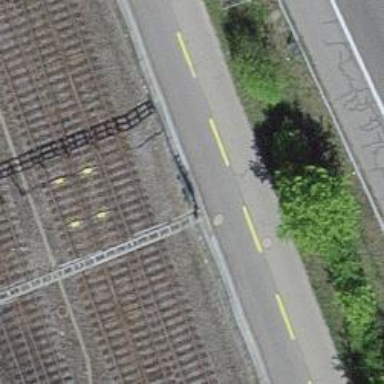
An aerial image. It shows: Asphalt cycleway with asphalt footway alongside it.